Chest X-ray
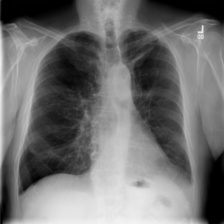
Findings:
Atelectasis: negative
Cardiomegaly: negative
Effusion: negative
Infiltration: negative
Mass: negative
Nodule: negative
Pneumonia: negative
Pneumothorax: negative
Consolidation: negative
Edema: negative
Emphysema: negative
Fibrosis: negative
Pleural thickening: negative
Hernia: negative